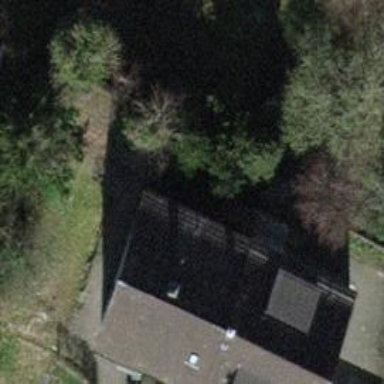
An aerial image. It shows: Building with tiled roof.